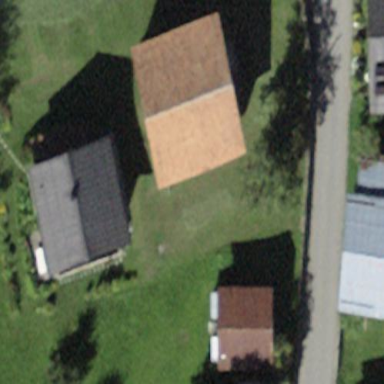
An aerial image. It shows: Shed.